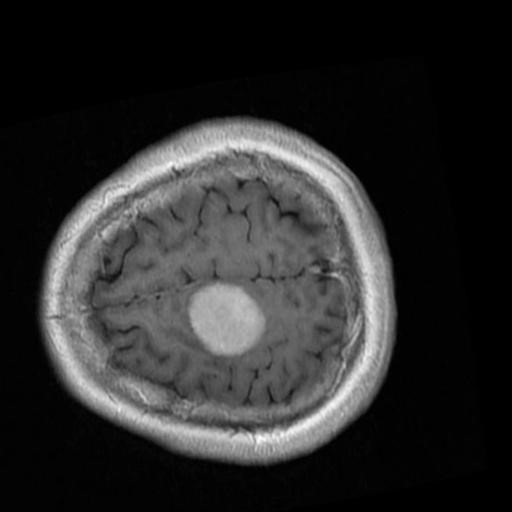
Label: brain_menin